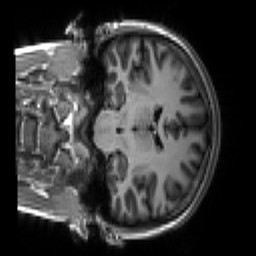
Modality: T1w
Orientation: coronal
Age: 19
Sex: female
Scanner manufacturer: siemens
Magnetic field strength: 3 T
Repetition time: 2.3 s
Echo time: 0.00266 s